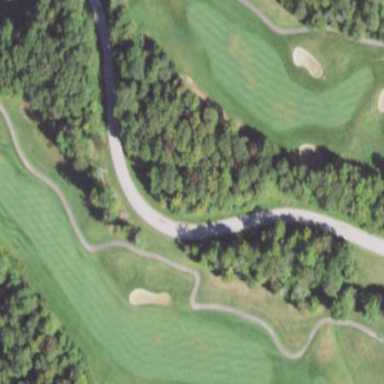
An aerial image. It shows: Grassy area designated as golf fairway.